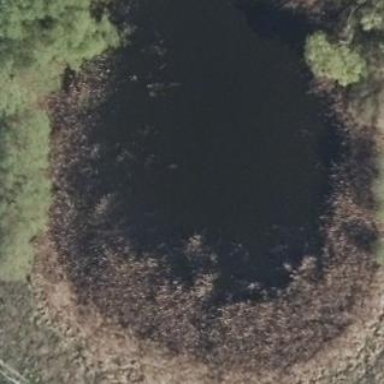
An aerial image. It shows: Serene pond surrounded by nature.